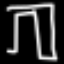
Label: pants